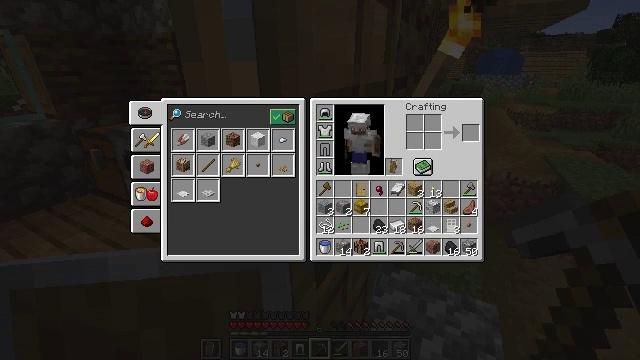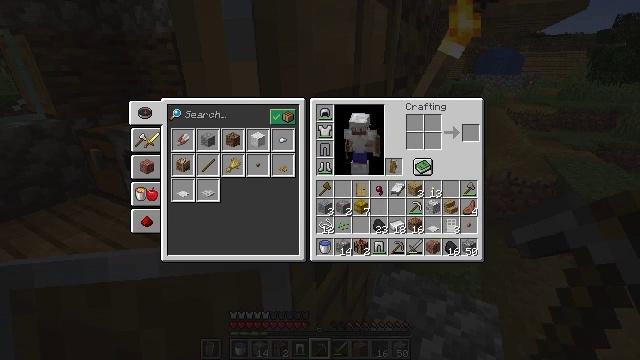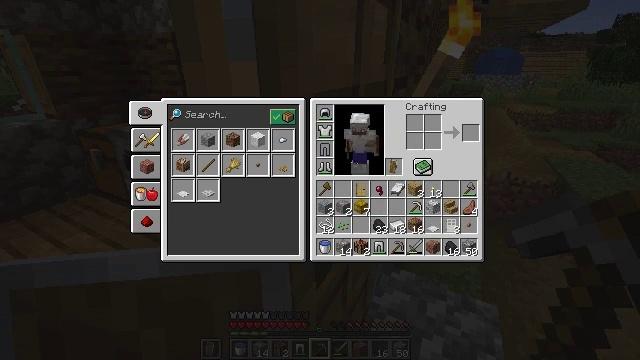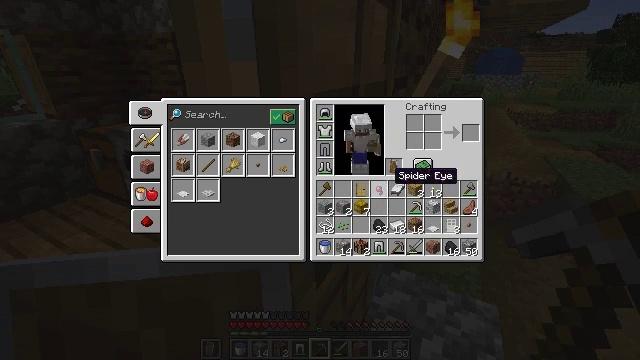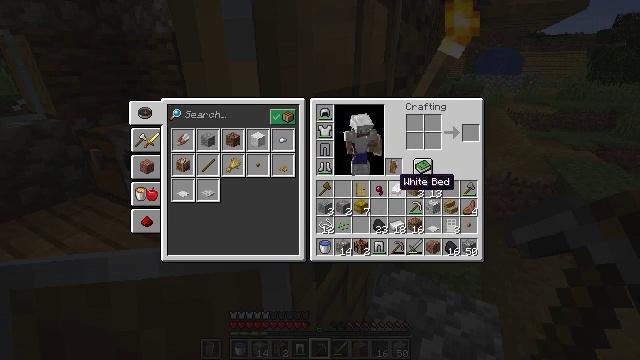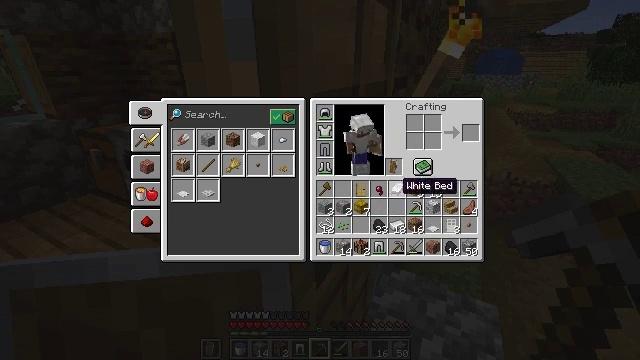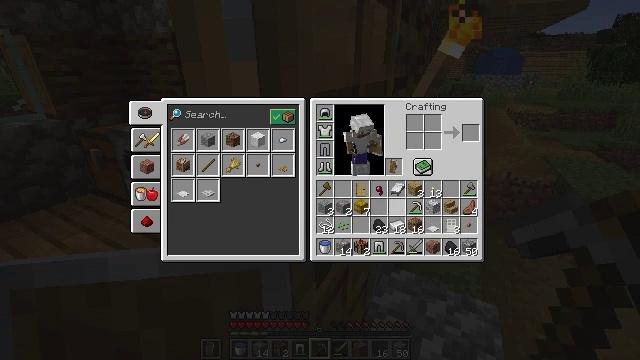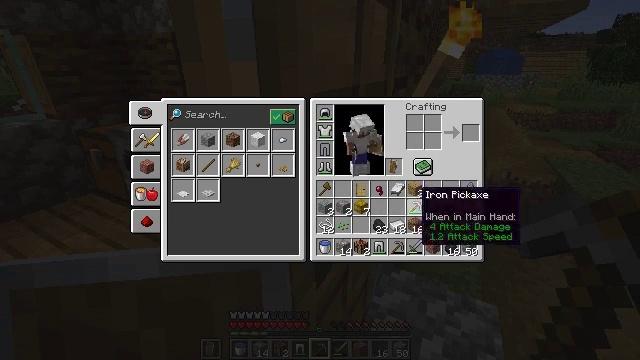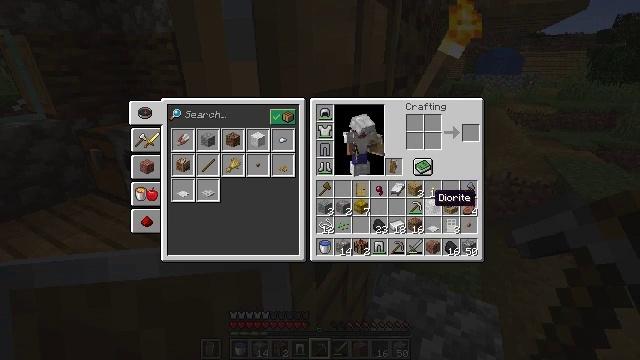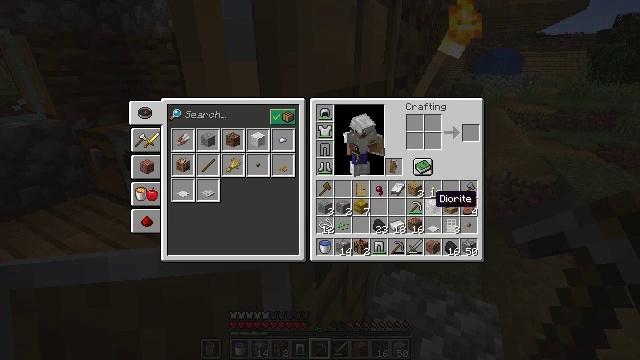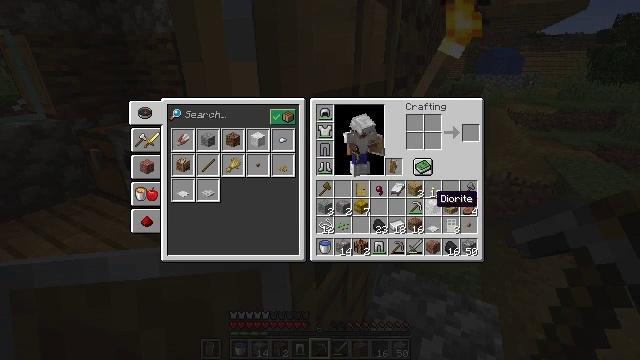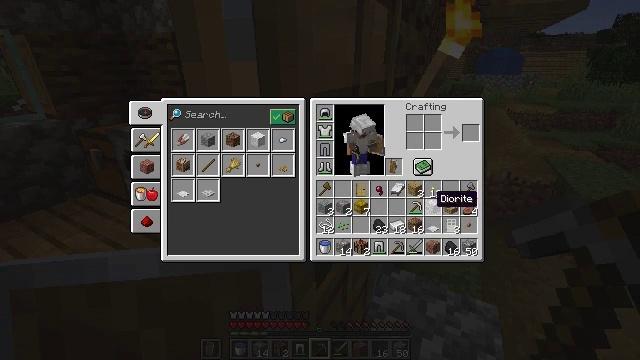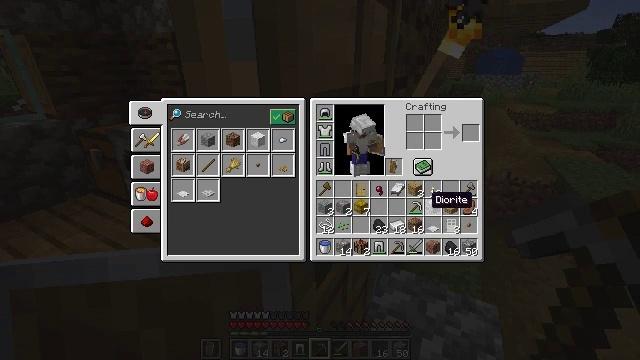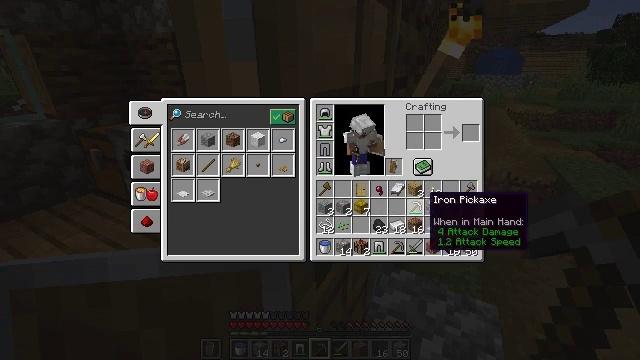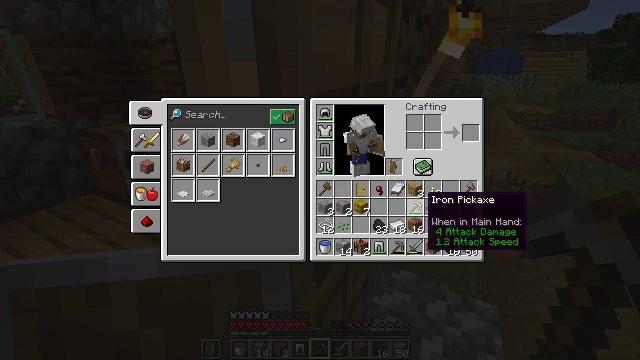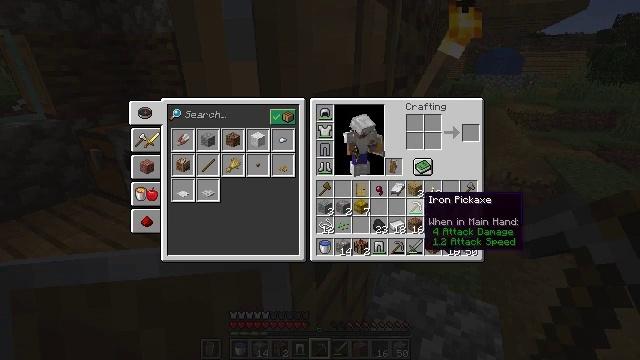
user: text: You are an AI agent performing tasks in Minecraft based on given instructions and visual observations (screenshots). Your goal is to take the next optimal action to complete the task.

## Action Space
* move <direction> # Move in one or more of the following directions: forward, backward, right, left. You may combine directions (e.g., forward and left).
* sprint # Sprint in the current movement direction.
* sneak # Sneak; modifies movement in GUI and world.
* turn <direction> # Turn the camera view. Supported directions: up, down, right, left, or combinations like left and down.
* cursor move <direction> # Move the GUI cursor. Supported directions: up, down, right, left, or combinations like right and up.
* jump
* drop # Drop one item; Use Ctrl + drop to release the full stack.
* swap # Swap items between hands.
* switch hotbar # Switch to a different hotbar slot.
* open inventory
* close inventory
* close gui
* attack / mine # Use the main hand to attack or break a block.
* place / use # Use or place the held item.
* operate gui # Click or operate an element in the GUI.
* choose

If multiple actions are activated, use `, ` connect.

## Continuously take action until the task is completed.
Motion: motion action
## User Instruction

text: Destroy the oak door to retrieve it.
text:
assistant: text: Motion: no_op
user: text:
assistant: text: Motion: turn right and down
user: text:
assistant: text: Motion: turn right and down
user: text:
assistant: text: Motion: no_op
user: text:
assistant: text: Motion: no_op
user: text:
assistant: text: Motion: no_op
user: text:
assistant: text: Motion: turn right
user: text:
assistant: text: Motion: turn right
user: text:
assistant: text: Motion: no_op
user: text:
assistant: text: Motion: no_op
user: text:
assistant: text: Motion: no_op
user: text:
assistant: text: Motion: no_op
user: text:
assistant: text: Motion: no_op
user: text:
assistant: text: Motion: no_op
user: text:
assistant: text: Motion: no_op
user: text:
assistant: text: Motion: no_op
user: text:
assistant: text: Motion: no_op
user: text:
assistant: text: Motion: turn right
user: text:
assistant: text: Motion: turn right
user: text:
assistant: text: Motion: turn right
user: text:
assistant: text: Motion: turn right
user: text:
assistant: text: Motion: no_op
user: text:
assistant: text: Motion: no_op
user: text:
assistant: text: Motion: no_op
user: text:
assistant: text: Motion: no_op
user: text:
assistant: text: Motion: no_op
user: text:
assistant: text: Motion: no_op
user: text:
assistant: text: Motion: turn left
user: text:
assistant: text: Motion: turn left and up
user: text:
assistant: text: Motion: no_op